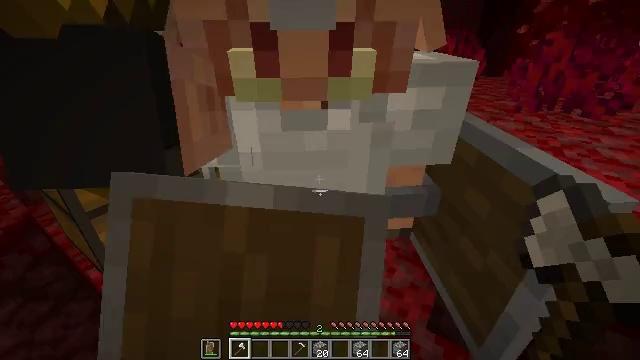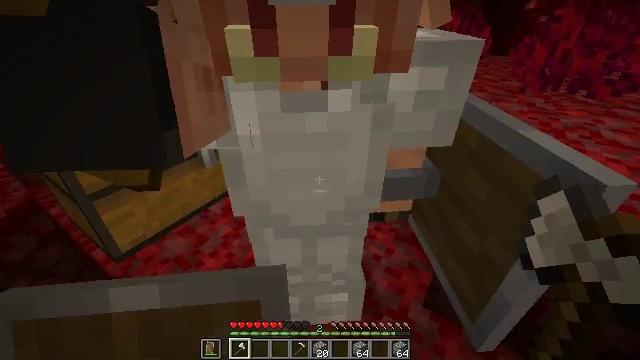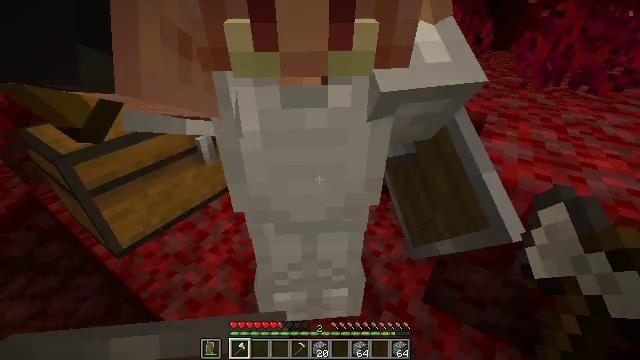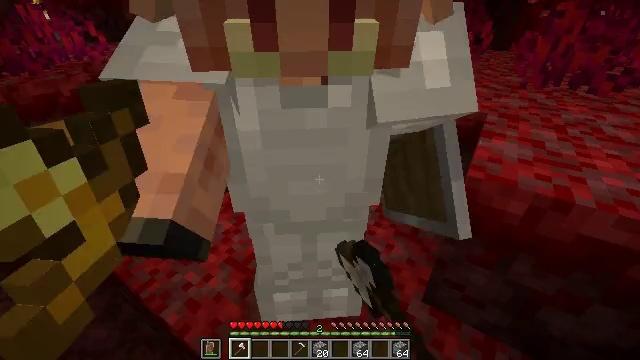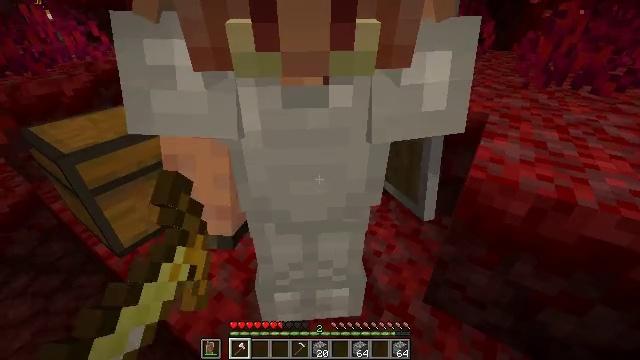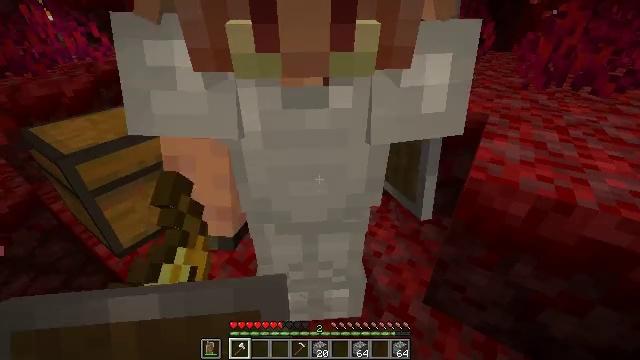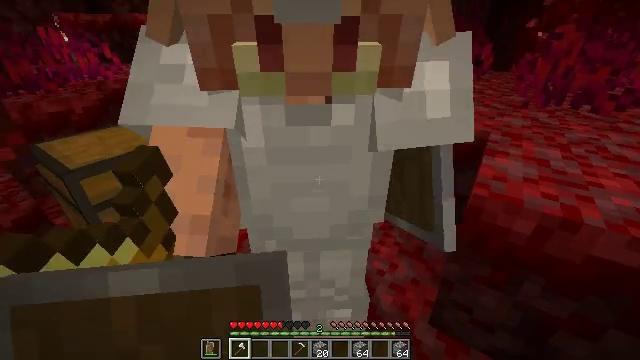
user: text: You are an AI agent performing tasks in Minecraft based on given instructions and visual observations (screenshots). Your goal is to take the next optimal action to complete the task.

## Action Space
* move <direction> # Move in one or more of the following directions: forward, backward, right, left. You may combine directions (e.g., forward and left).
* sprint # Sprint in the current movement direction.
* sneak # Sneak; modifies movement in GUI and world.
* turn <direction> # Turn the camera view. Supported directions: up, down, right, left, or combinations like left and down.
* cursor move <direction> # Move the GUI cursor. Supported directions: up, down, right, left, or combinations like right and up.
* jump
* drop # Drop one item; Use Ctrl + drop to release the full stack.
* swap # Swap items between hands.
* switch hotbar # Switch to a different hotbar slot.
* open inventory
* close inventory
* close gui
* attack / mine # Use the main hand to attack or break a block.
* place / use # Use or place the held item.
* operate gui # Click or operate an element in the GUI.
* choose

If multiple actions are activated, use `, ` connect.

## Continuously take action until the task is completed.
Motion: motion action
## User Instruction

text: Fight the piglin.
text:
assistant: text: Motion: turn down
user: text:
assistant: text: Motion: attack / mine
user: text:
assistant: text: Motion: attack / mine
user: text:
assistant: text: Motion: attack / mine
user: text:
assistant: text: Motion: attack / mine
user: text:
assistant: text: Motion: turn up
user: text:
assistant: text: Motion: no_op